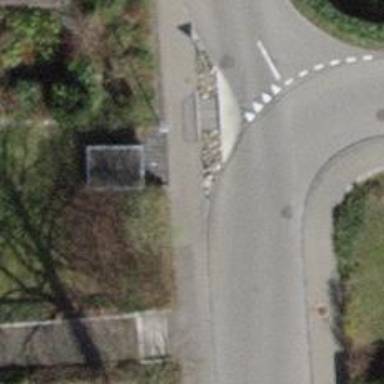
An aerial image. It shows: Unmarked road crossing.